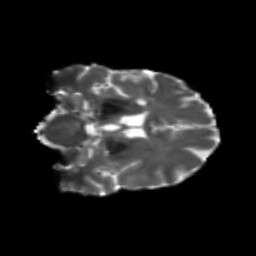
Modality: T2w
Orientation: coronal
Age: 50
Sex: female
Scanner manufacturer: siemens
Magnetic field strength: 3 T
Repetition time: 5.47 s
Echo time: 0.0854 s